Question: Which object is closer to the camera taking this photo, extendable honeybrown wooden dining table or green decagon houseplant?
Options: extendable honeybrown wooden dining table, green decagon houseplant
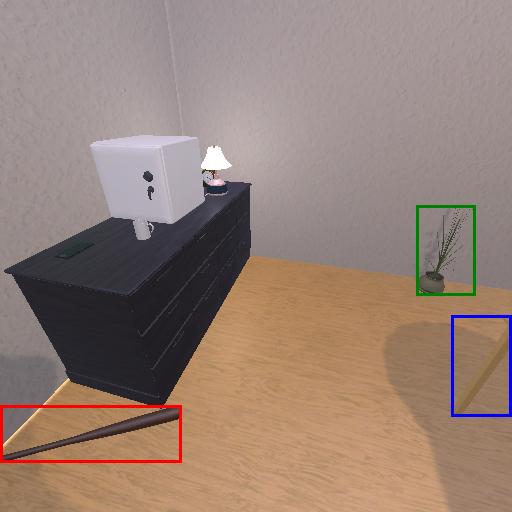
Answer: extendable honeybrown wooden dining table